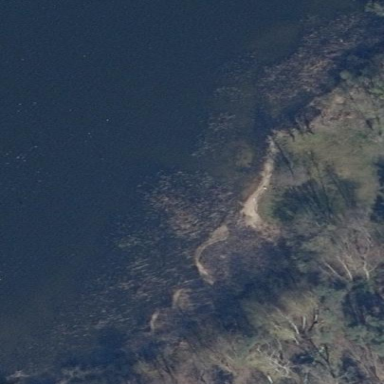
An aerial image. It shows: Reedbed in wetland area.